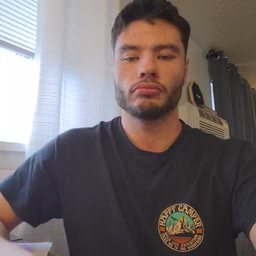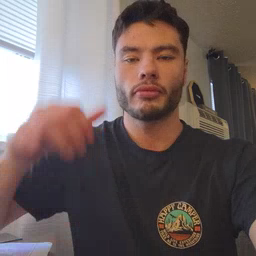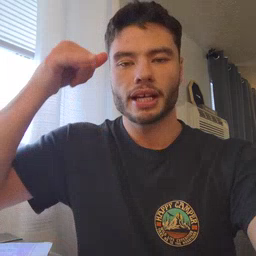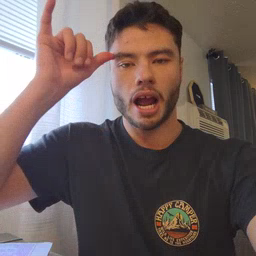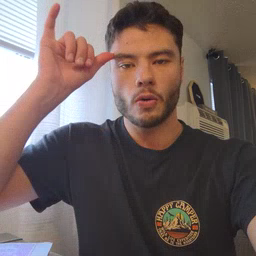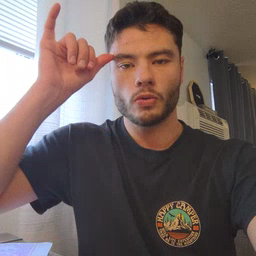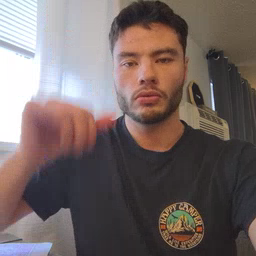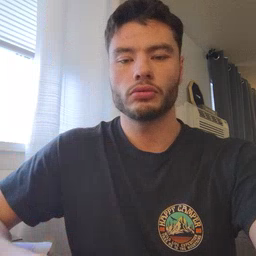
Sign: cow